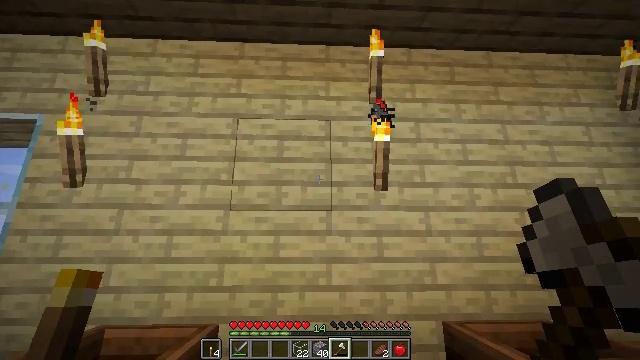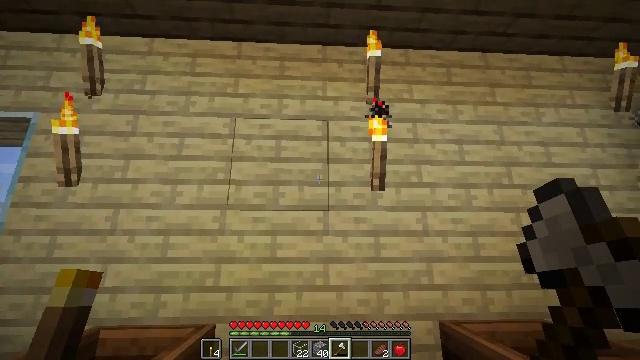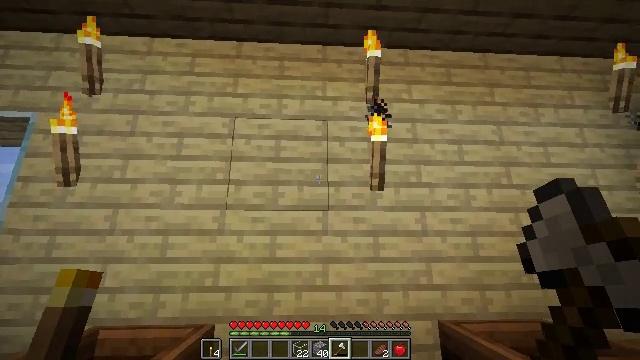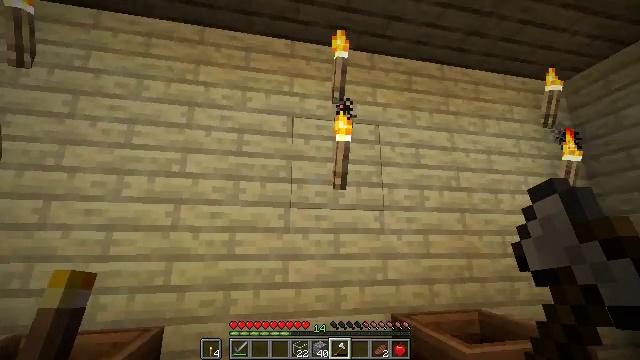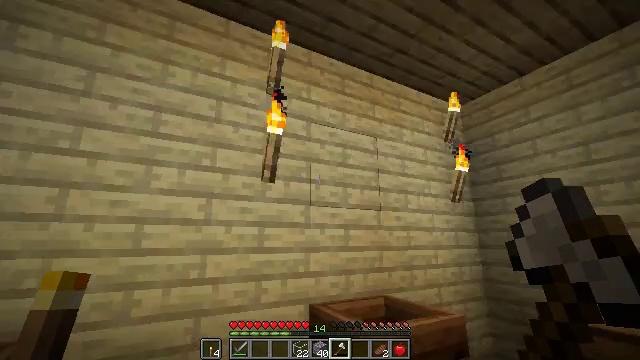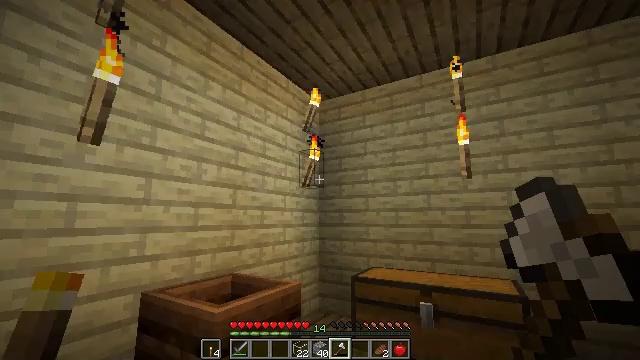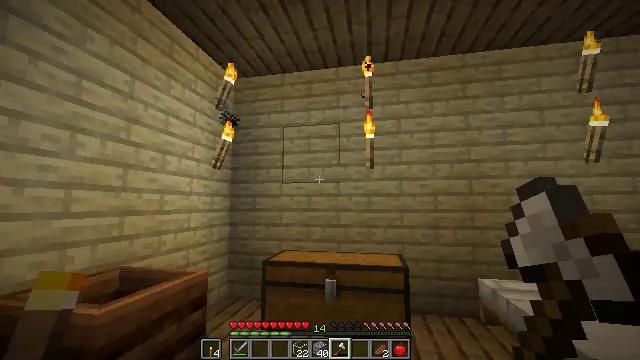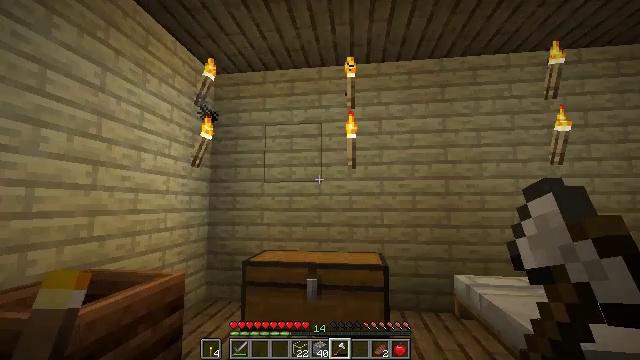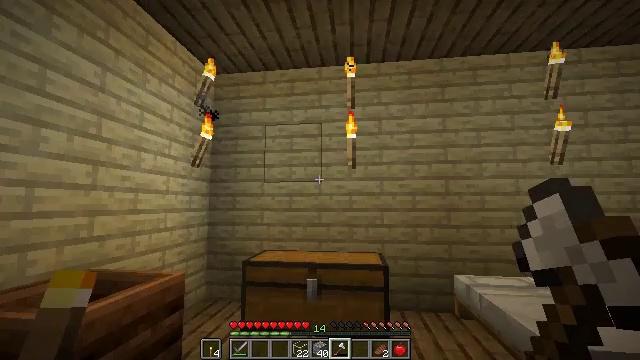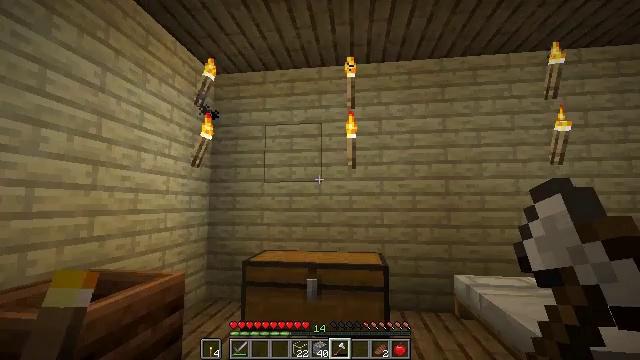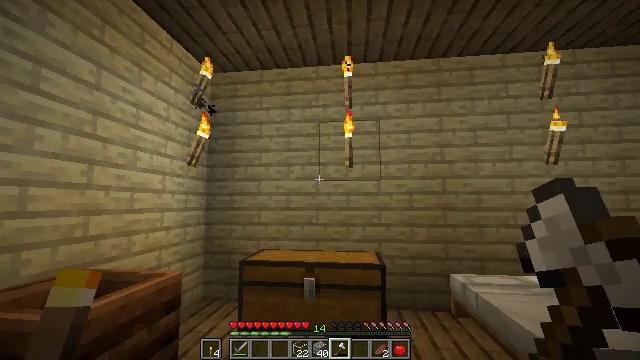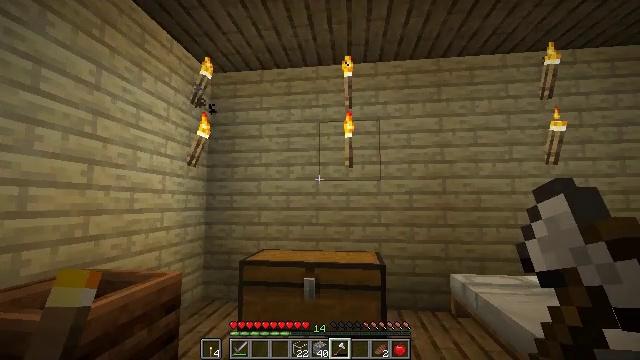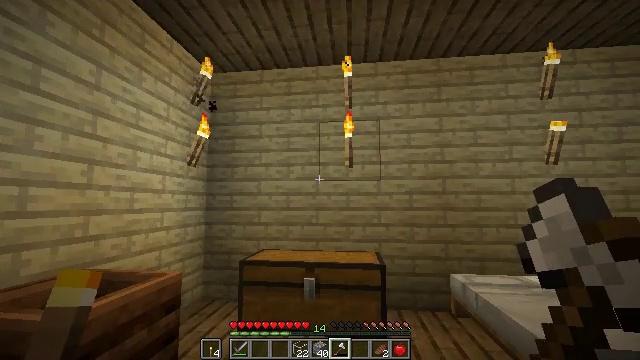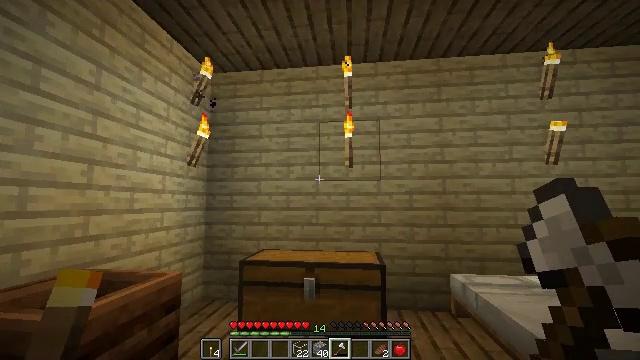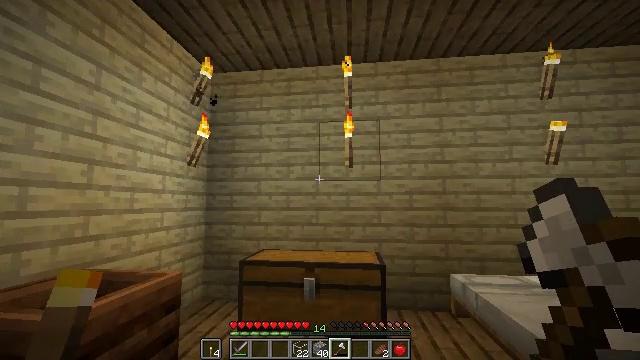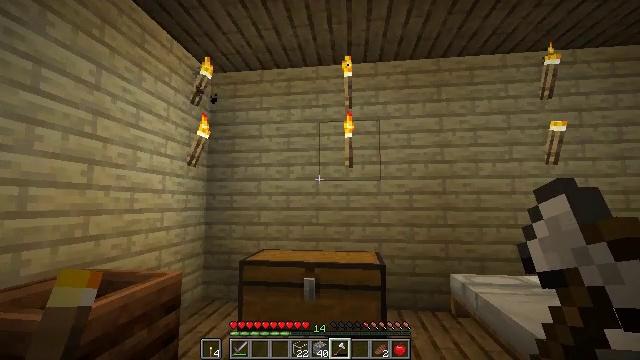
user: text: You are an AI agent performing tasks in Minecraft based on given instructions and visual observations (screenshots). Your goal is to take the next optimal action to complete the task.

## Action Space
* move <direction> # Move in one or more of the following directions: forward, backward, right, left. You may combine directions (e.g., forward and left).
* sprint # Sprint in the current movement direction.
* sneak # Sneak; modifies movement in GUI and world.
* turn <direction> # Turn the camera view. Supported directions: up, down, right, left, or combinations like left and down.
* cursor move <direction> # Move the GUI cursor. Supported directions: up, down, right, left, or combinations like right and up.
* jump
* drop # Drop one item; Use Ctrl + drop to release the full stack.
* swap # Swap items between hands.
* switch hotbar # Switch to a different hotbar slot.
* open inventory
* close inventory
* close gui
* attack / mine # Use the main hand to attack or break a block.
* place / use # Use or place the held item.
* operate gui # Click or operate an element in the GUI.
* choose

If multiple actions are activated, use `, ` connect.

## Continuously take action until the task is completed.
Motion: motion action
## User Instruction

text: Mine the birch planks.
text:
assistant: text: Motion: no_op
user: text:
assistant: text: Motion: no_op
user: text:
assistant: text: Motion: turn right
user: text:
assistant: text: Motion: turn right and down
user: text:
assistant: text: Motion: turn right and down
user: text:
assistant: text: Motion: turn right and down
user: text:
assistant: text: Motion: turn right
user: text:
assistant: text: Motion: no_op
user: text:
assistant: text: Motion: no_op
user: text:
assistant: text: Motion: no_op
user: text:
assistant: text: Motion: no_op
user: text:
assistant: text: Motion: no_op
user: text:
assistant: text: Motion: no_op
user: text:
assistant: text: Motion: no_op
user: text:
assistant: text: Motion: no_op
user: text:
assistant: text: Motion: no_op
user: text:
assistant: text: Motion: no_op
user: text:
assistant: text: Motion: no_op
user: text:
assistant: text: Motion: no_op
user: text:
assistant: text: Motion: no_op
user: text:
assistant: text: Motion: no_op
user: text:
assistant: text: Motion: turn down
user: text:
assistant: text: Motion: turn right and down
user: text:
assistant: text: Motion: turn right and down
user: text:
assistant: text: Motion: turn right
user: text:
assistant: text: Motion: turn right
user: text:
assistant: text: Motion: no_op
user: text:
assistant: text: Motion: no_op
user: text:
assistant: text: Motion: no_op
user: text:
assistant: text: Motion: move forward